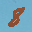
Label: 8